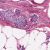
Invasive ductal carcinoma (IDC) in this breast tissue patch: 1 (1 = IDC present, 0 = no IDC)